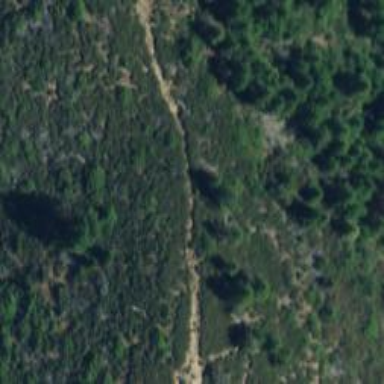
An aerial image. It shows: Path.